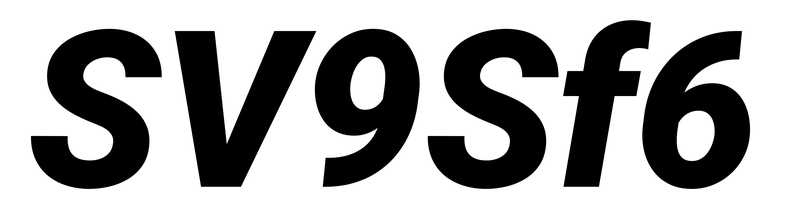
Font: Roboto-Italic_Black_Italic